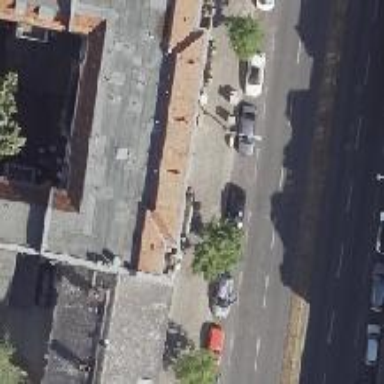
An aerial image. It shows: Fast food establishment.